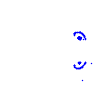
Particle: kaon